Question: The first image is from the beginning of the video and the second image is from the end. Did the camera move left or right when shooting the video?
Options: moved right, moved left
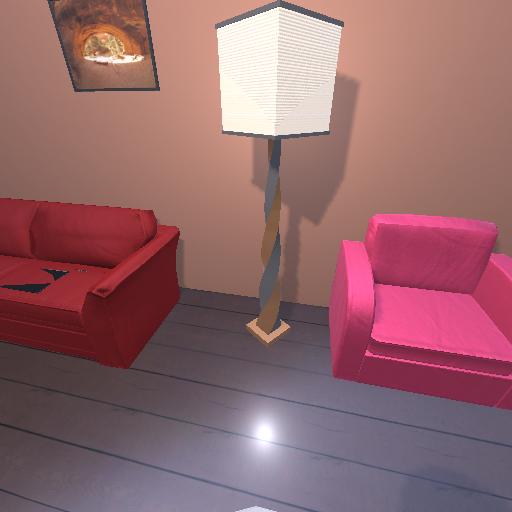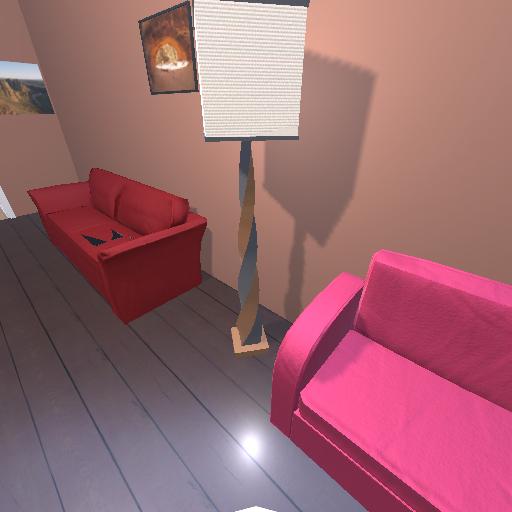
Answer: moved right